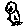
Label: bird